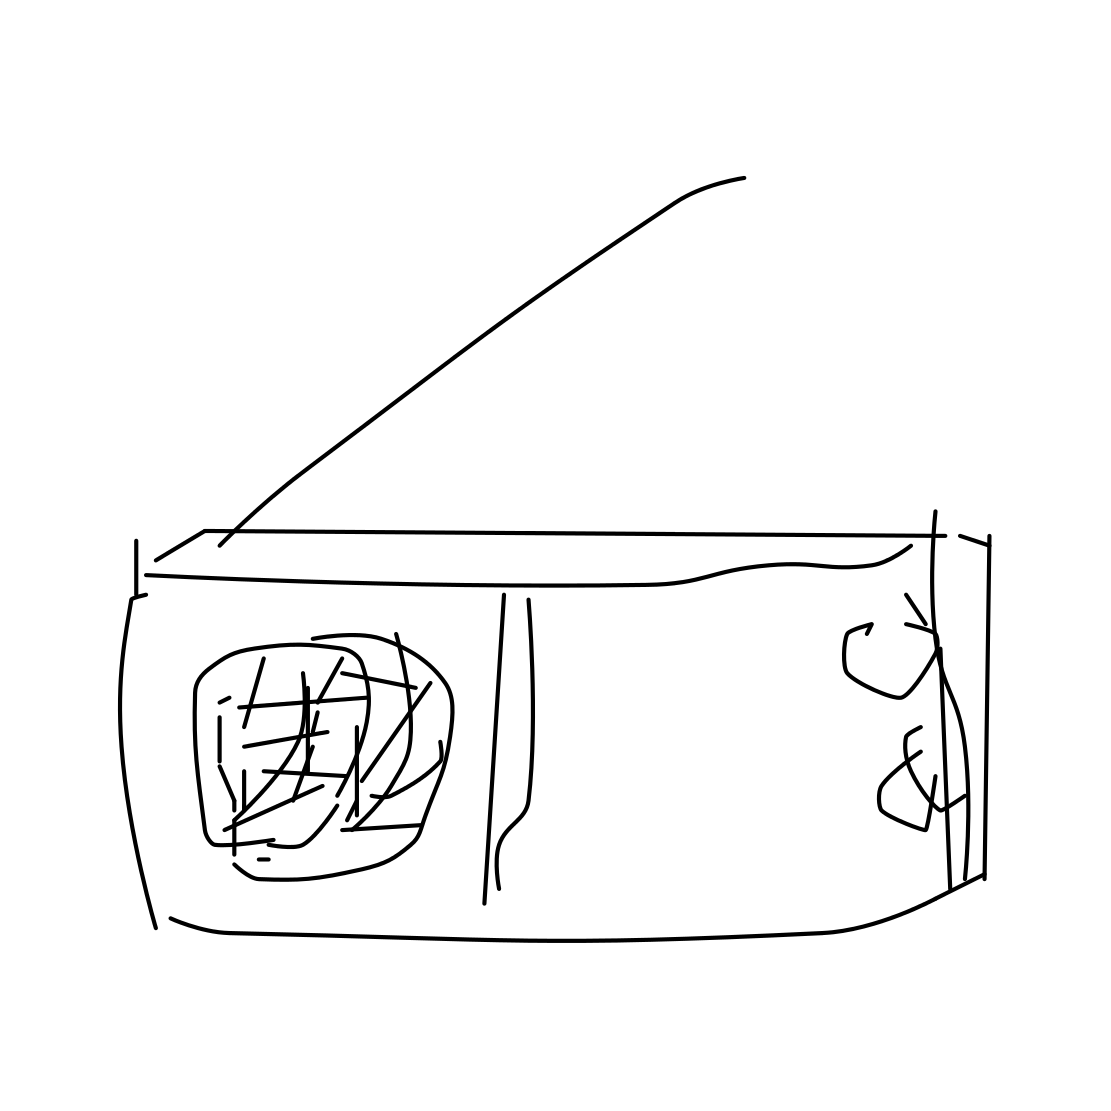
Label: radio